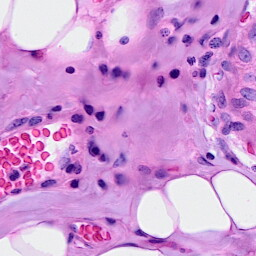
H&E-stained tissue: Breast